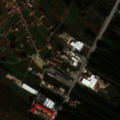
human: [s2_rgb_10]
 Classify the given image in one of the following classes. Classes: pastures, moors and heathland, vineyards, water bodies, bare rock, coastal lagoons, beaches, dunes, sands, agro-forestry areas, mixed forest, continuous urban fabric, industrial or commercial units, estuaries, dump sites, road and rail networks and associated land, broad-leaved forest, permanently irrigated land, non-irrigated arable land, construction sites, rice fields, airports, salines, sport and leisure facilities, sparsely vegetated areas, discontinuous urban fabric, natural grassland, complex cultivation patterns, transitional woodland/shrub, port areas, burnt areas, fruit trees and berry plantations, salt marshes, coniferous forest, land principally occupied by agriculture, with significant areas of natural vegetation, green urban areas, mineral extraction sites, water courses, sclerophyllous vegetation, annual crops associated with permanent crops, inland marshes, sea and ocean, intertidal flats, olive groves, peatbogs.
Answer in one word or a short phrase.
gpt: discontinuous urban fabric, industrial or commercial units, olive groves, complex cultivation patterns, land principally occupied by agriculture, with significant areas of natural vegetation, mixed forest, transitional woodland/shrub